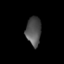
Tissue: lung
Cell type: T cells
Senescence score: 0.2258
Nuclear area (px): 423
Mean DAPI intensity: 81.603